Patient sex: M
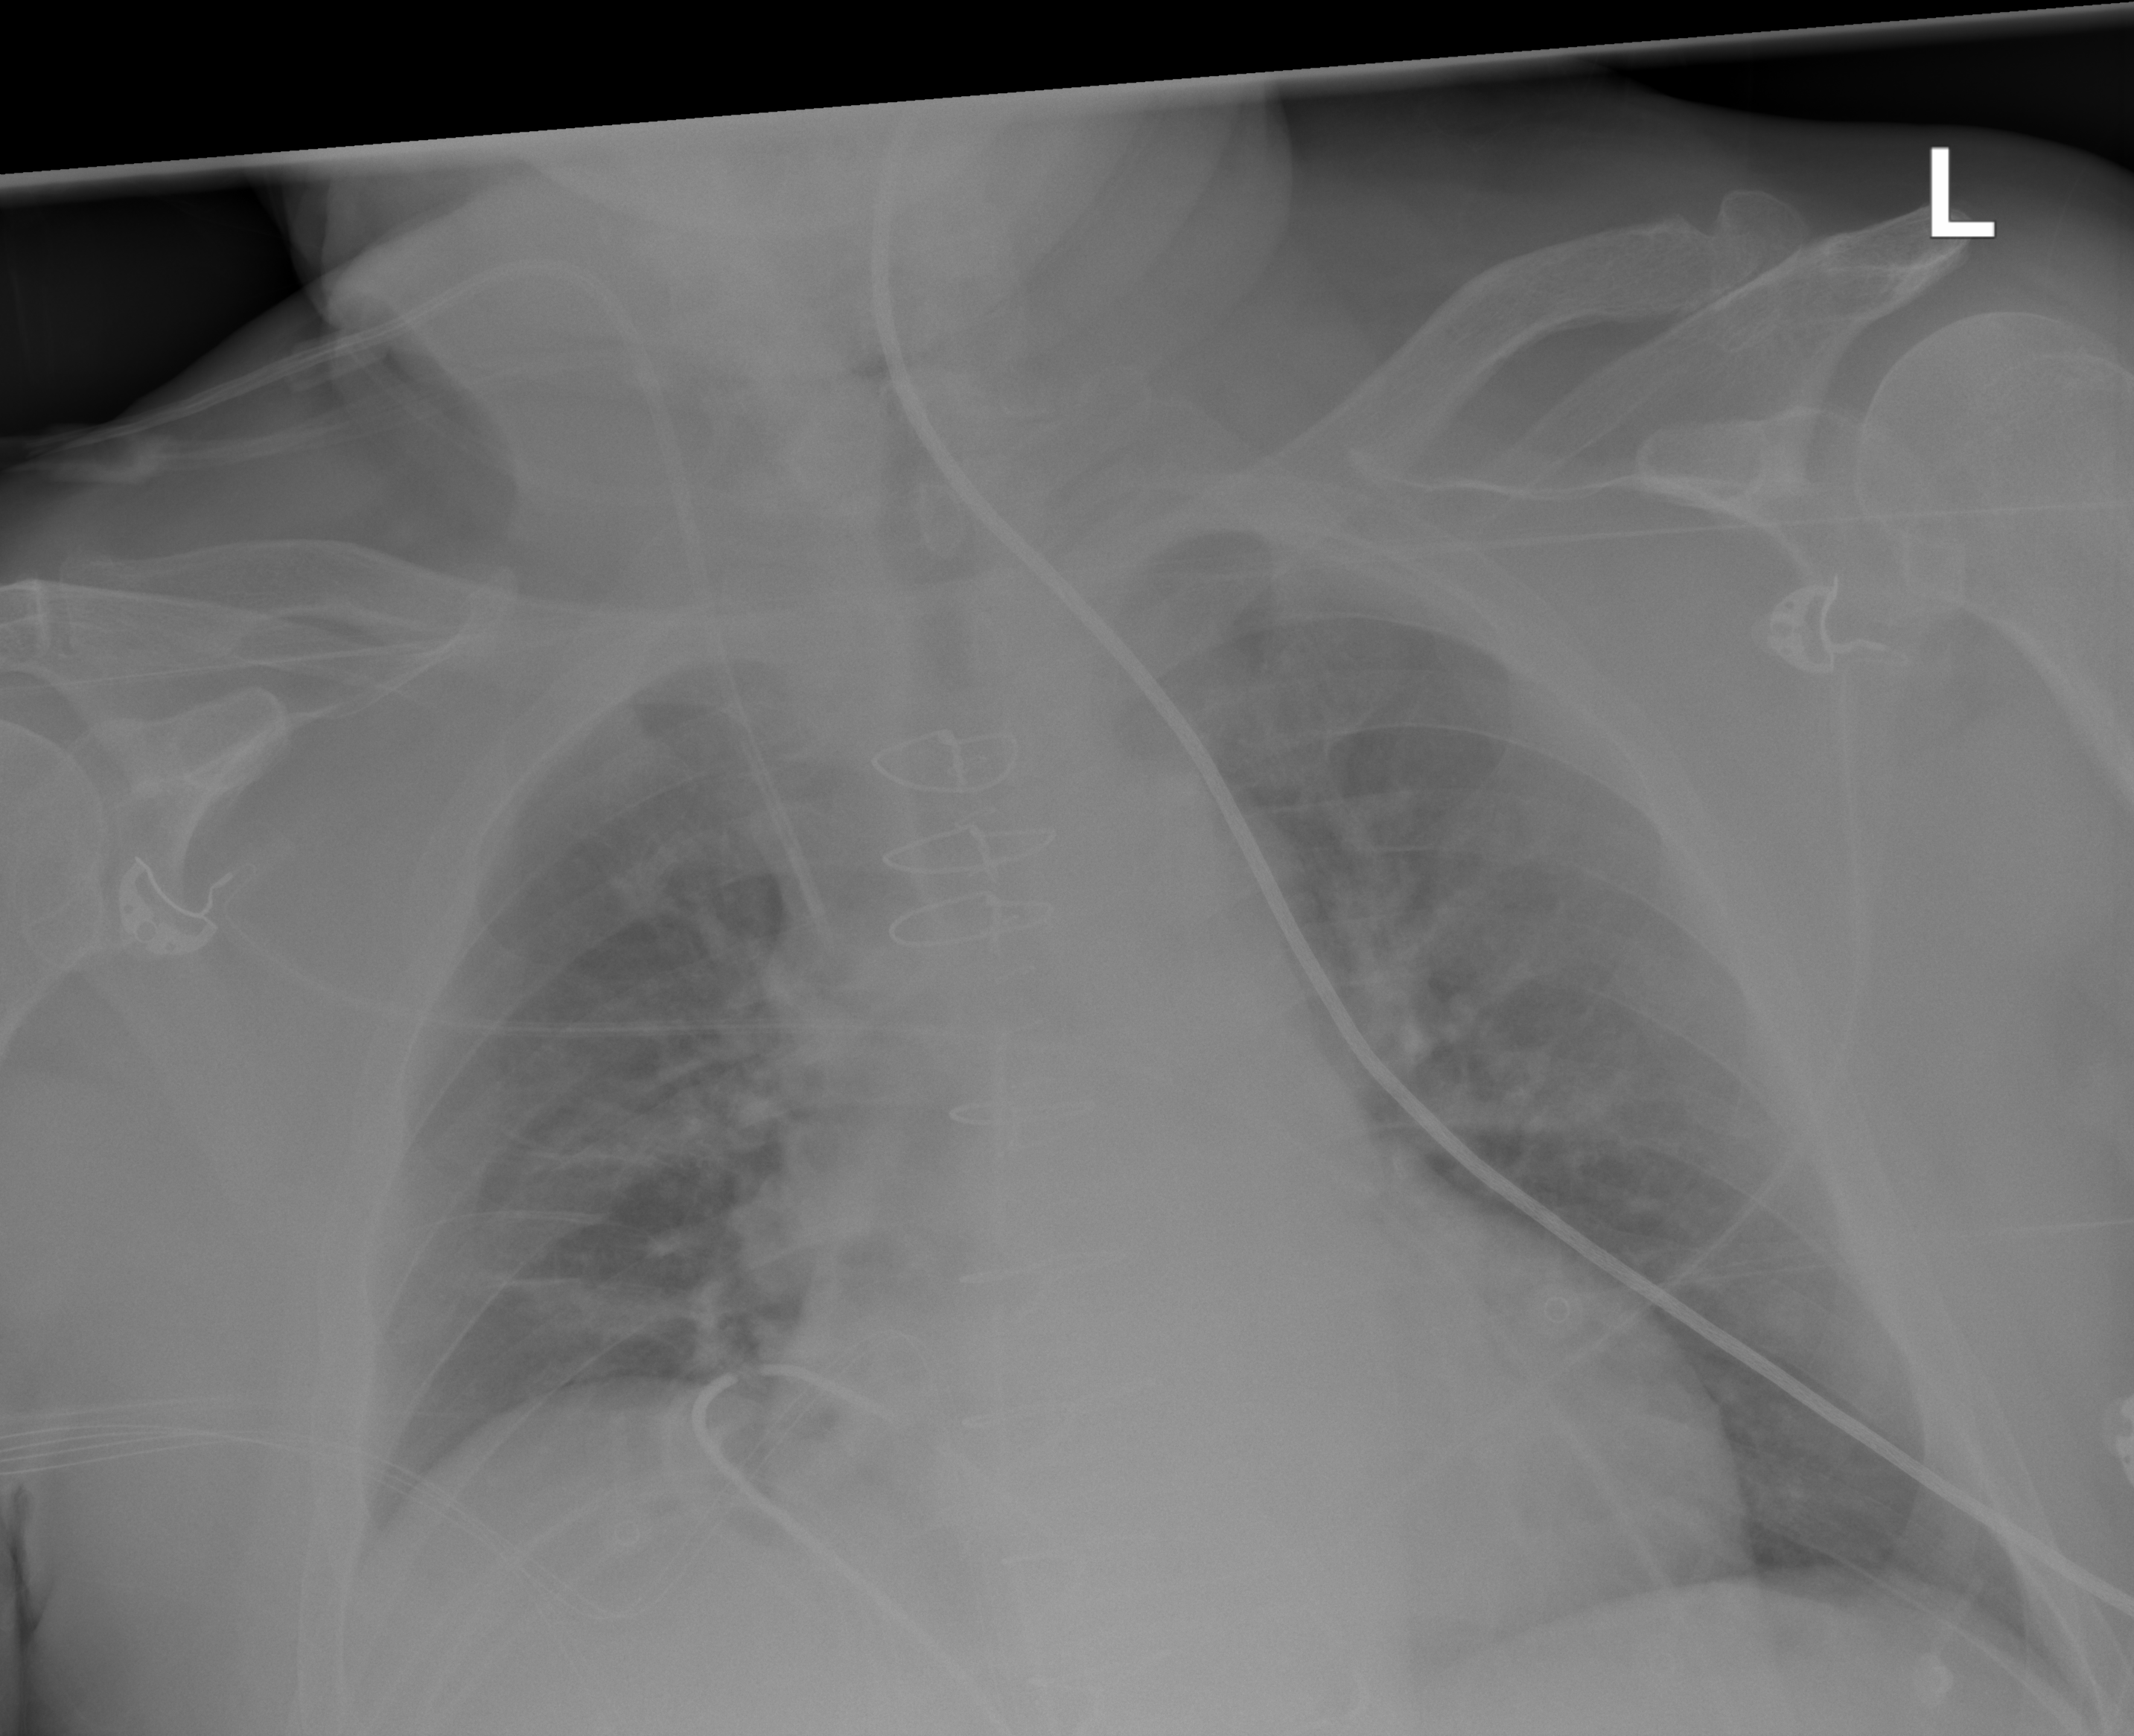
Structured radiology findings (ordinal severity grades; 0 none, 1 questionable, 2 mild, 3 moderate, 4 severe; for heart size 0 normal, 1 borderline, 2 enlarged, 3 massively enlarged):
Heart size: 2
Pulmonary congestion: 0
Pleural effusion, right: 0
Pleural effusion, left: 0
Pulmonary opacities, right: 0
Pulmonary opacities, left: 0
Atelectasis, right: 2
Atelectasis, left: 0